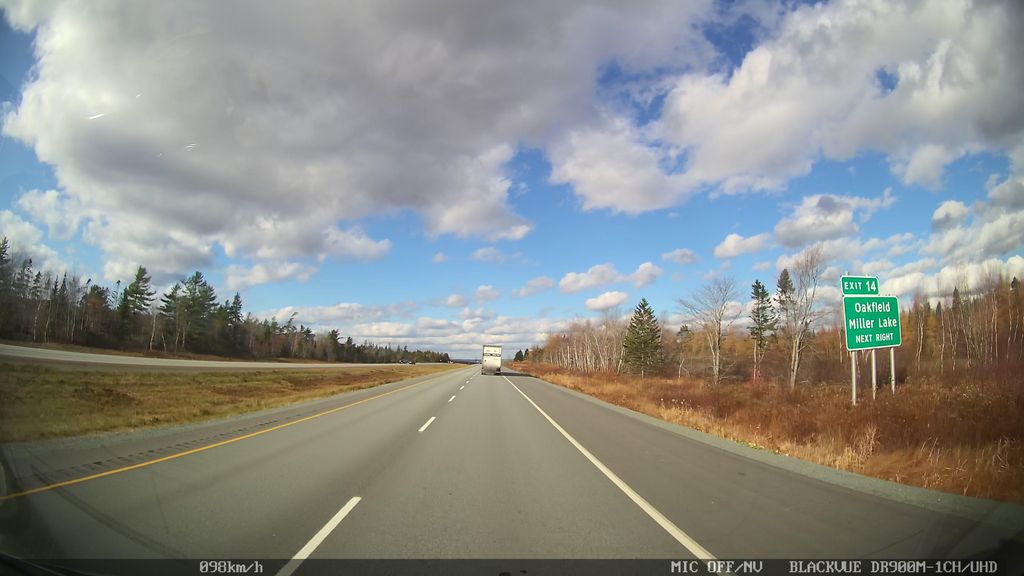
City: halifax